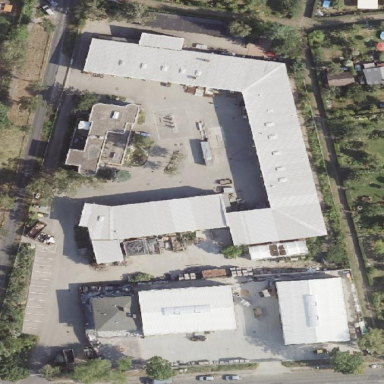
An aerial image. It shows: Commercial area.